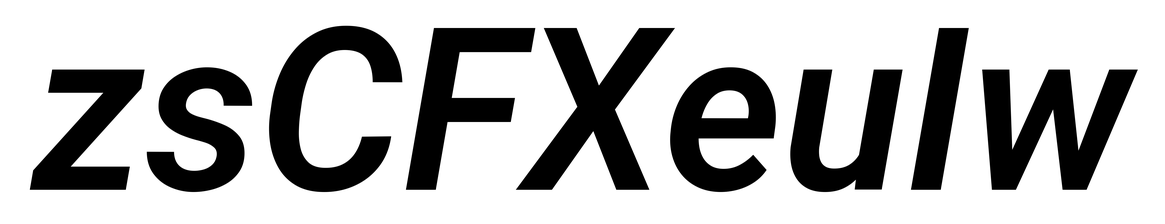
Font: Roboto-Italic_SemiBold_Italic